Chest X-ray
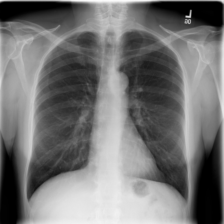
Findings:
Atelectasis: negative
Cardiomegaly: negative
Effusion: negative
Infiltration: negative
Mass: negative
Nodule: negative
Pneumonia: negative
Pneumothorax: negative
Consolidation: negative
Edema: negative
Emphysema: negative
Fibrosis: negative
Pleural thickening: negative
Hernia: negative